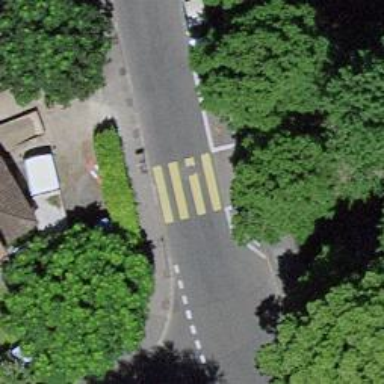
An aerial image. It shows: Kerb barrier.